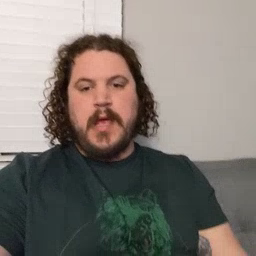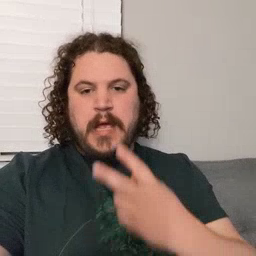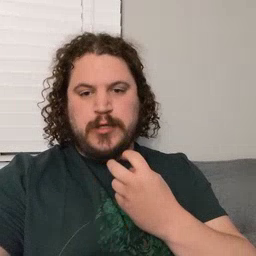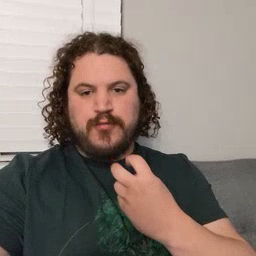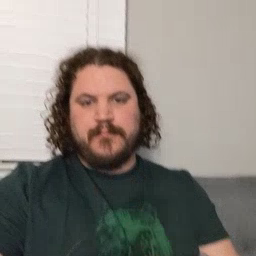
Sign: underwear